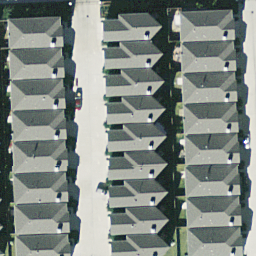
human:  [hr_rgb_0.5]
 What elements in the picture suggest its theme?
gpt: dense residential